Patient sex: M
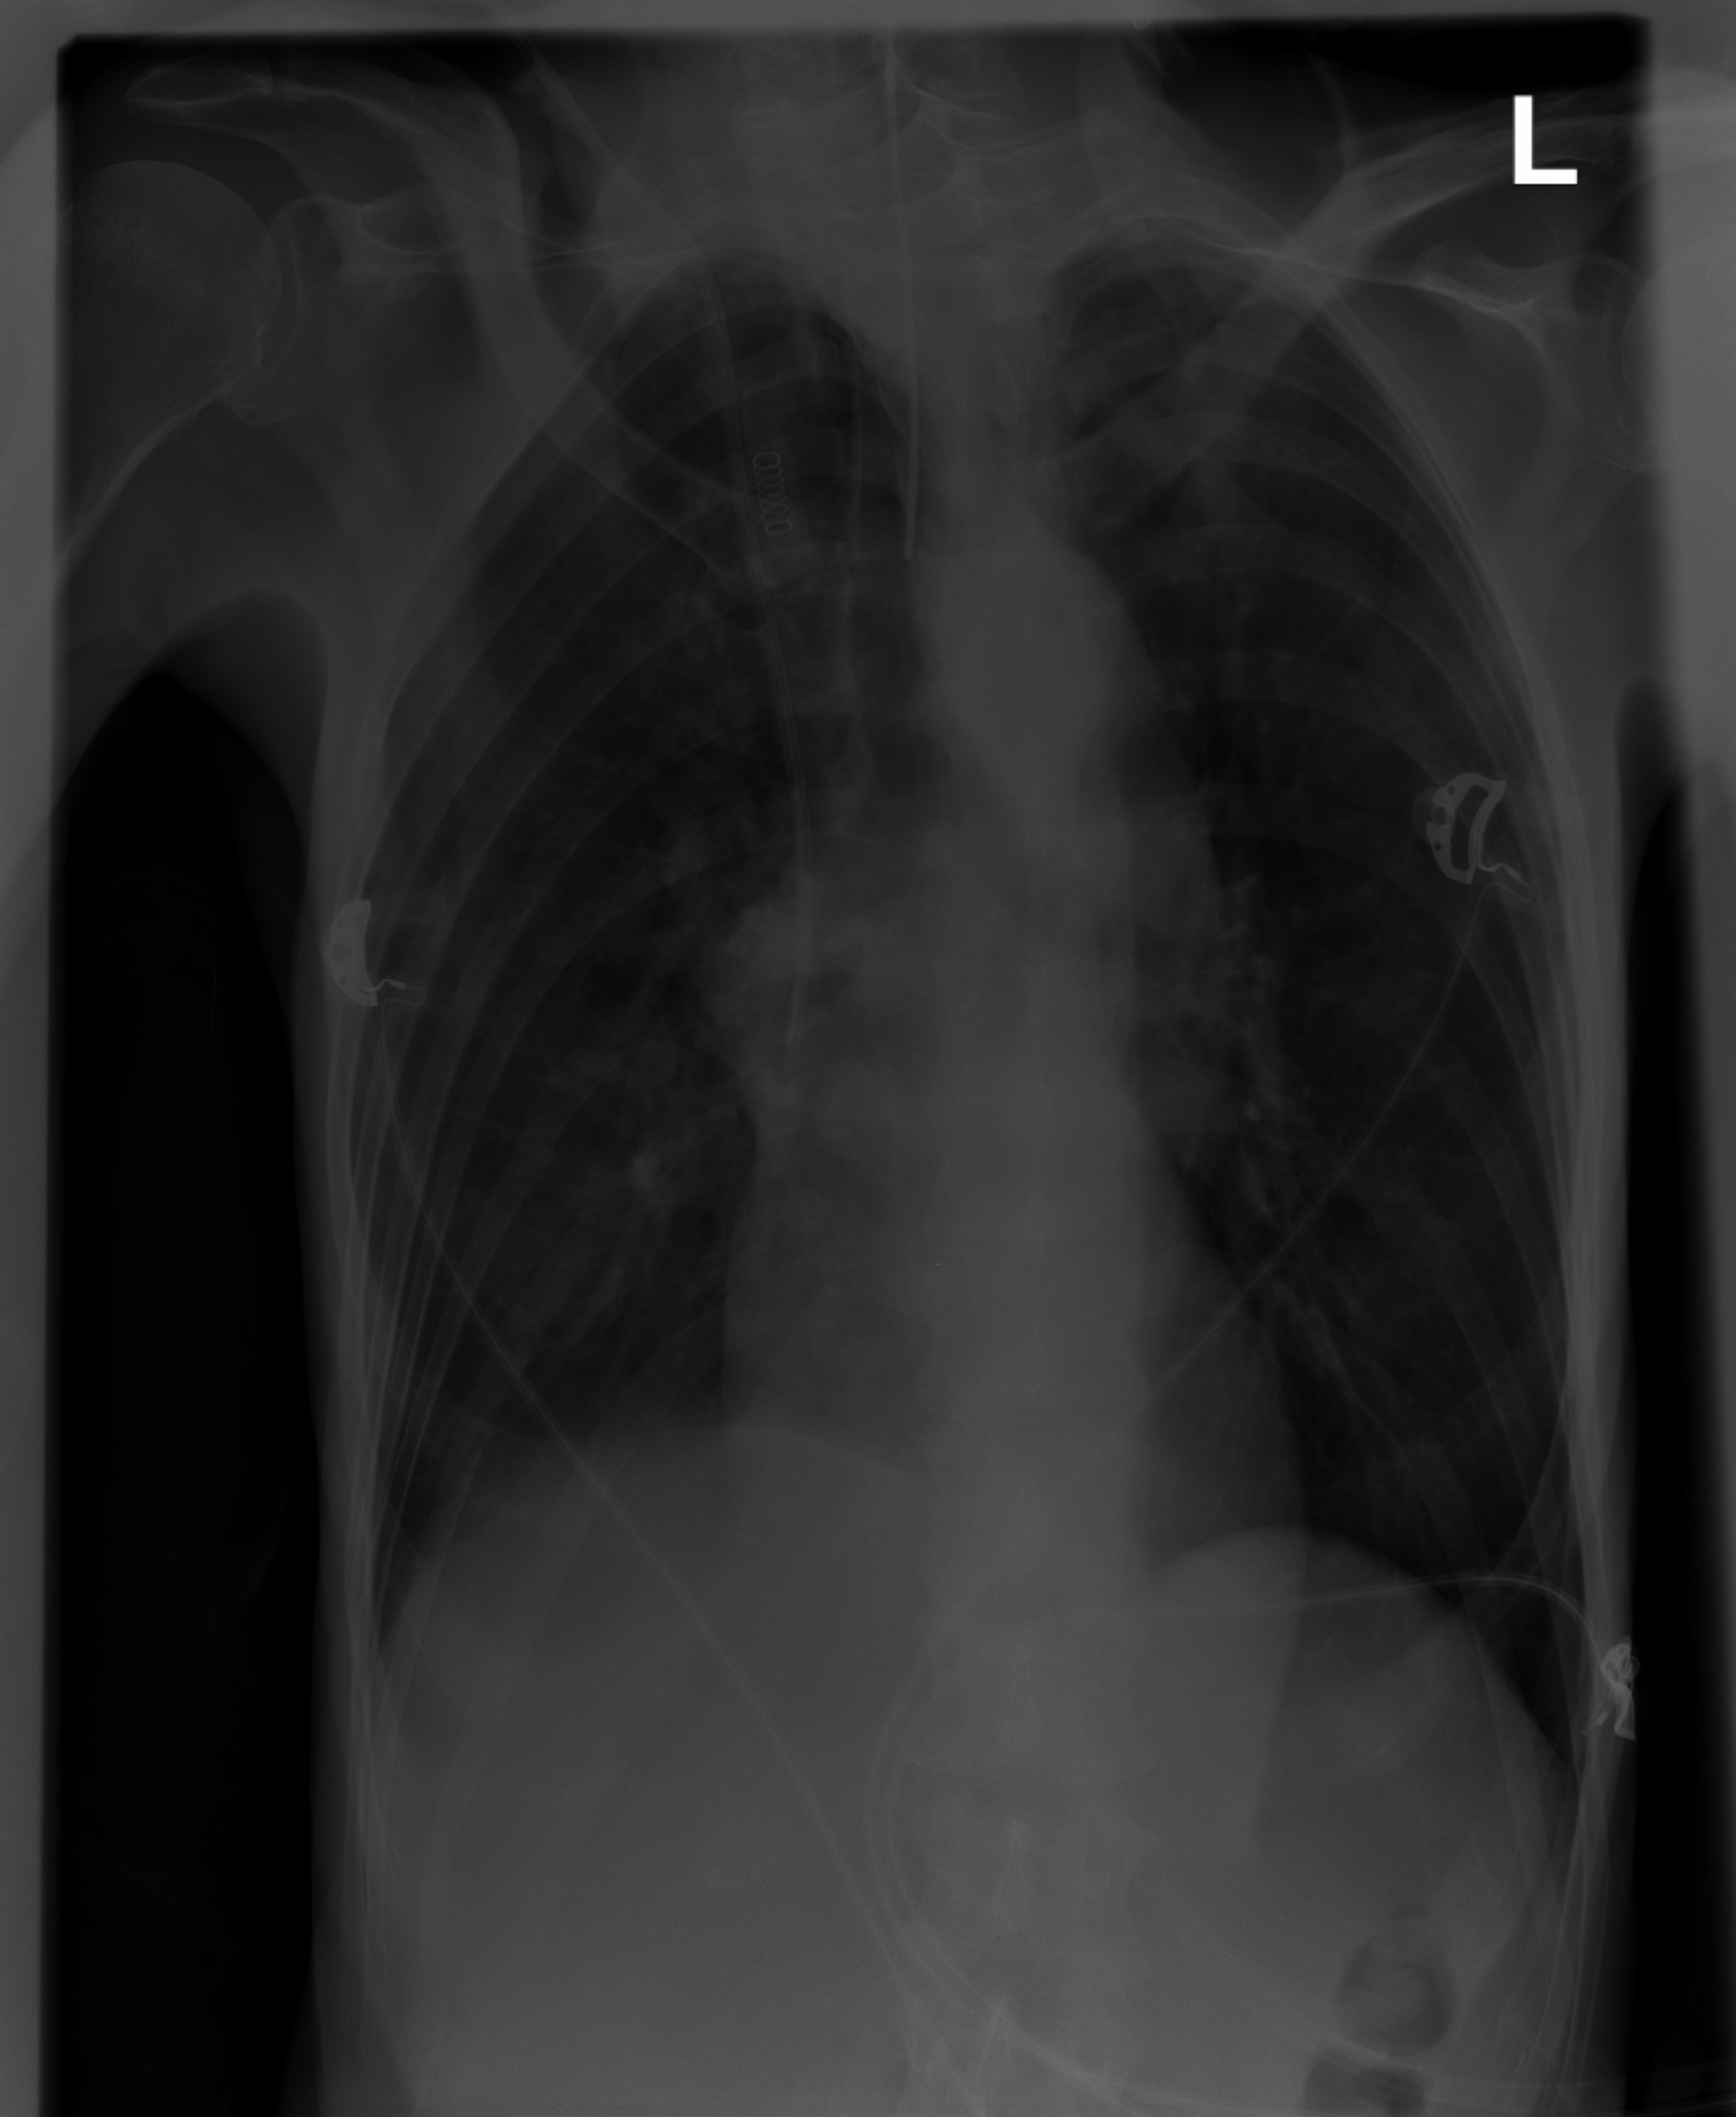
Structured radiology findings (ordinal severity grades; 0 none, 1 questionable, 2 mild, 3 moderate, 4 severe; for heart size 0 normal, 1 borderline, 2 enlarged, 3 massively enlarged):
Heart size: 0
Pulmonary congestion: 0
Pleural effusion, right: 0
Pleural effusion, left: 0
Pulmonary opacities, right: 2
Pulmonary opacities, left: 0
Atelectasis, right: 0
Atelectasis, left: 0